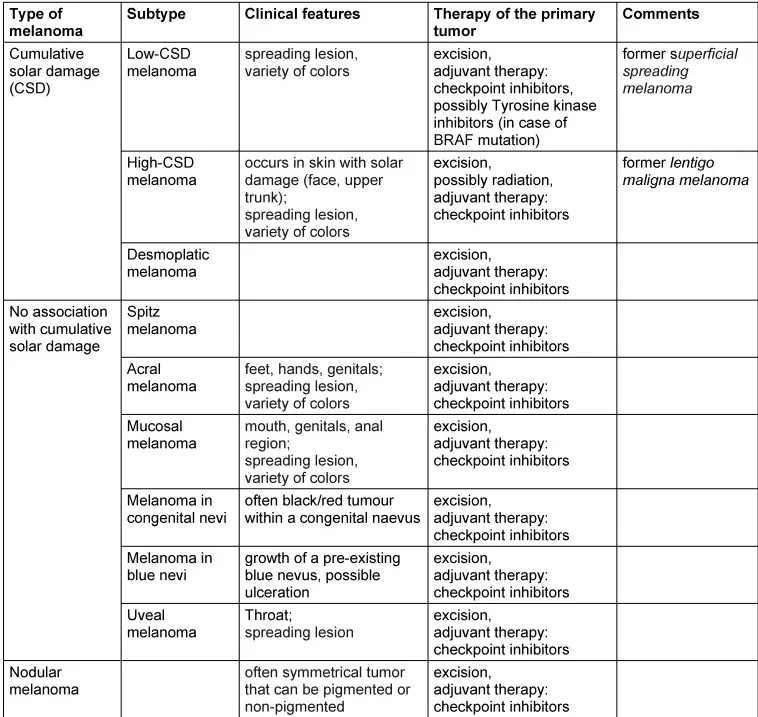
Summary of the malignant melanomas of the skin (WHO melanoma classification).
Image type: chart (chart)